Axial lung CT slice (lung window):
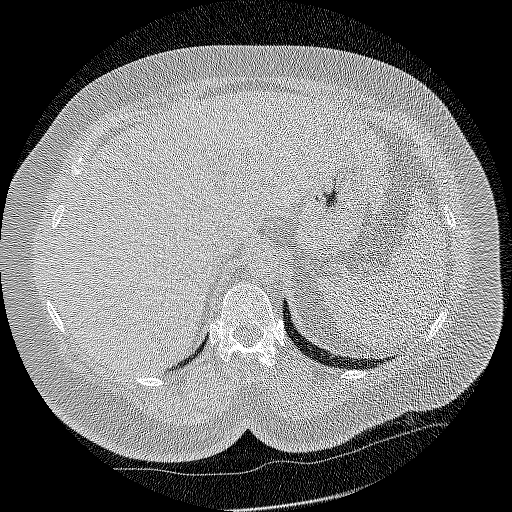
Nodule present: no